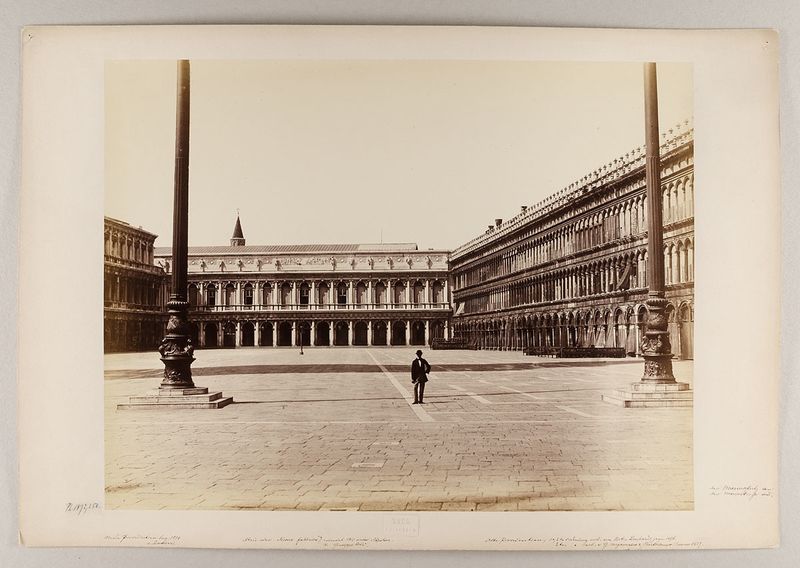
Titel: Venezia - Piazza S. Marco presa dalla Chiesa
Künstler: Carlo Naya
Standort: Hamburg
Institution: Museum für Kunst und Gewerbe Hamburg
Schlagwörter: mann, stadt, architektur, fassade, ort, dorf, foto, fotografie, photographie, stadtansicht, photo, piazza, markusplatz, albumin, san, lichtbild, reisefotografie, marco, schwarzweißpositivverfahren, silbersalzverfahren, schwarzweißfotografie, straßen, plätze, reisephotographie, albuminpapier